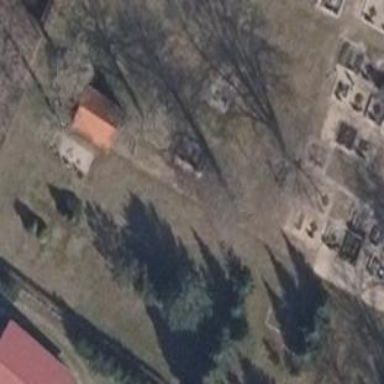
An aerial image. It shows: Cemetery.